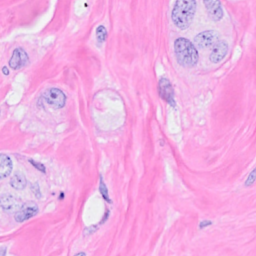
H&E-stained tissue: Breast